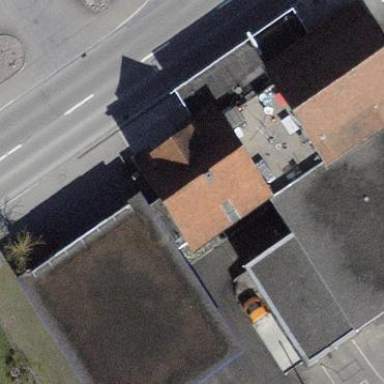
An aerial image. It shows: Building with flat roof.